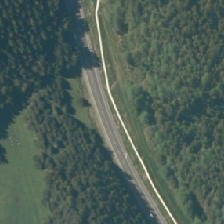
Land cover: low_producing_grassland